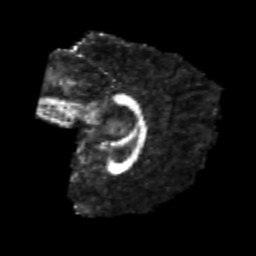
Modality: FA
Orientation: sagittal
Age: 20
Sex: female
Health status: healthy
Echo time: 0.074 s